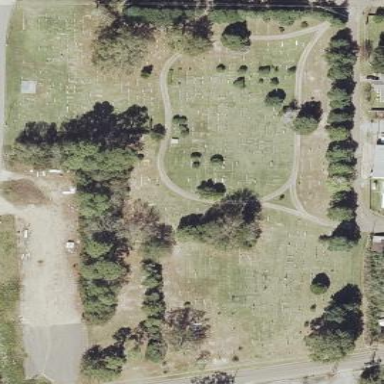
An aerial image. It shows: Cemetery.